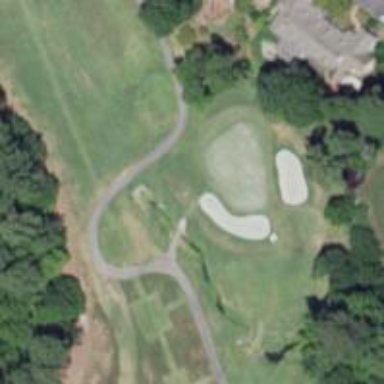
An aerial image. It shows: Path for golf carts.